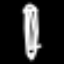
Label: pencil